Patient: sex F, age 77
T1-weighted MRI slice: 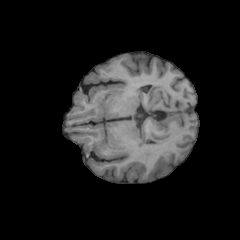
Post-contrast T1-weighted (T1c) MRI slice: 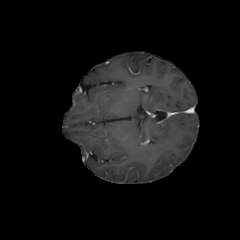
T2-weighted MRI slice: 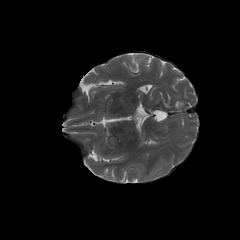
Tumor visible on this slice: yes
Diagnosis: Glioblastoma, IDH-wildtype
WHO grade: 4